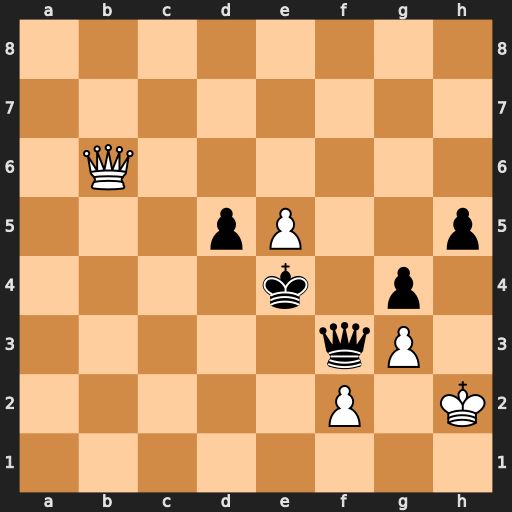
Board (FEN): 8/8/1Q6/3pP2p/4k1p1/5qP1/5P1K/8
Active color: w
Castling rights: -
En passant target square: -
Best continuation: e6 h4 Qe3+ Qxe3 fxe3